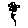
Label: flower